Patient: sex M, age 57
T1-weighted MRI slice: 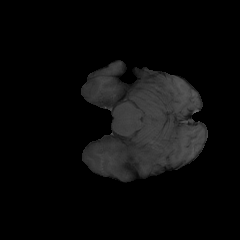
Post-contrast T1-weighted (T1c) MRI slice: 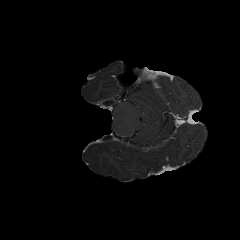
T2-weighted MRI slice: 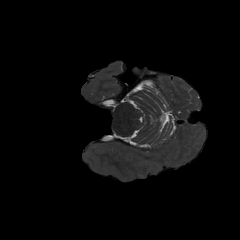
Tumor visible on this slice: no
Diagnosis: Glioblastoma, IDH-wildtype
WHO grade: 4